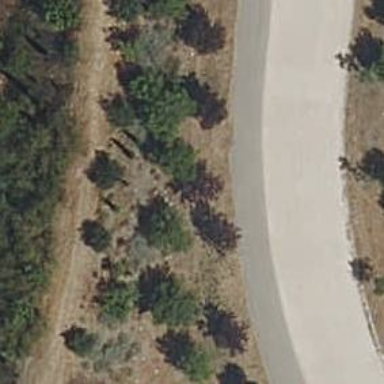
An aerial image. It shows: Kerb barrier.